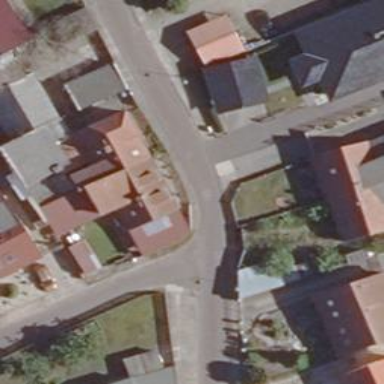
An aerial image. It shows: Paved residential road.